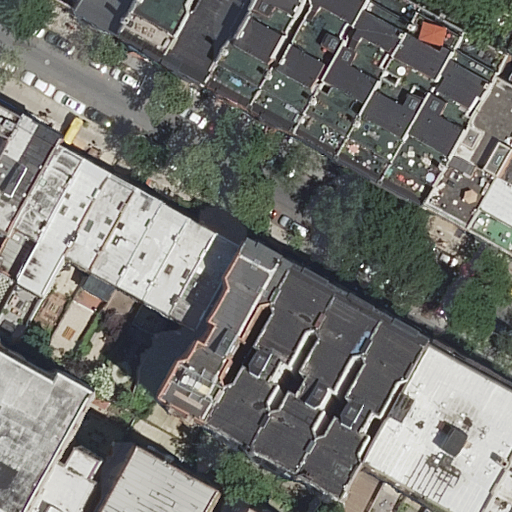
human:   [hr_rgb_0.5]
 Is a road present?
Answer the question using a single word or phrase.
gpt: yes

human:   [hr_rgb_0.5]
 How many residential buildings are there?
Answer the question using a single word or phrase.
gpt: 30

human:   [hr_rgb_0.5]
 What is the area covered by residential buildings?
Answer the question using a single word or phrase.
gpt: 6024m2

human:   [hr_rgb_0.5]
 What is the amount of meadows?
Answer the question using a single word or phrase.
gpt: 1

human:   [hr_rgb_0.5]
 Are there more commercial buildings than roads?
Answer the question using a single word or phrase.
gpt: no

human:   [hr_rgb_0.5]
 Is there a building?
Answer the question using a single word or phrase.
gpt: yes

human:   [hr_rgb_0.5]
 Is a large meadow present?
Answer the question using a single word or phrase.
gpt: no

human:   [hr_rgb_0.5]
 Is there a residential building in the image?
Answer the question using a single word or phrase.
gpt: yes

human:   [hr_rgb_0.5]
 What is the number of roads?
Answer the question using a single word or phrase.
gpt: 1

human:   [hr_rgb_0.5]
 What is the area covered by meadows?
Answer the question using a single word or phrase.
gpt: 437m2

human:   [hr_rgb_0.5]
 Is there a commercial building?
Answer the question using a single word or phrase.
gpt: no

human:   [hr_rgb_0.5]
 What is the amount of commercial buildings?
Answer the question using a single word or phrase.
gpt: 0

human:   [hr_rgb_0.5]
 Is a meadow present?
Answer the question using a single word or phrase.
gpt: yes

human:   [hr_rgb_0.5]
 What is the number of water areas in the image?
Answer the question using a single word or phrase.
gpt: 0

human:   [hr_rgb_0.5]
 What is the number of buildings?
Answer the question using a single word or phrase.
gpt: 30

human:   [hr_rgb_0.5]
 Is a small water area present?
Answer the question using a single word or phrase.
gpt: no

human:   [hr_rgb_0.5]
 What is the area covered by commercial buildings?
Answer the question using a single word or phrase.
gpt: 0m2

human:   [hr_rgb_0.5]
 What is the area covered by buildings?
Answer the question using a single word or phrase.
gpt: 6024m2

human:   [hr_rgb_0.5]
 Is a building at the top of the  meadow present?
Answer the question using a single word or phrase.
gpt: yes

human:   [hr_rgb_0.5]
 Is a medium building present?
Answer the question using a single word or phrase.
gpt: yes

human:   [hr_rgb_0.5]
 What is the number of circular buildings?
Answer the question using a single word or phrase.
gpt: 0

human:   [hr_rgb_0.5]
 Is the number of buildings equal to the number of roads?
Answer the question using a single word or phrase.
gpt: no

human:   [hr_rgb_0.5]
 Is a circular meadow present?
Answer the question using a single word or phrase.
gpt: no

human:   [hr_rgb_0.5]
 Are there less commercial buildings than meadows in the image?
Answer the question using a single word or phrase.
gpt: yes

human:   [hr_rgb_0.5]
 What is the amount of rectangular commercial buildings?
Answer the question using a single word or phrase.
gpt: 0

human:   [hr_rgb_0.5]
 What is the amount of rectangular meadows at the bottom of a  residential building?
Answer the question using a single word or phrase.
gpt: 1

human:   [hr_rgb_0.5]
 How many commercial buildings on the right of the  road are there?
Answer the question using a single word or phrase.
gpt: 0

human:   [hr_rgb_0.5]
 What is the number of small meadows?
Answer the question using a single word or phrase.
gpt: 0

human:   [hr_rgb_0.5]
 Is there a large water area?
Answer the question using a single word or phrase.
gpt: no

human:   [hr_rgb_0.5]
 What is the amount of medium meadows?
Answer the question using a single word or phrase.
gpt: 1

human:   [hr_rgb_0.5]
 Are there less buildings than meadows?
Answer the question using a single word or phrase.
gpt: no

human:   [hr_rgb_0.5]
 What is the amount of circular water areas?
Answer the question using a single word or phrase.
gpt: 0

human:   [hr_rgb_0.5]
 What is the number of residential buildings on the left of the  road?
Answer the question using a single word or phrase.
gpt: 17

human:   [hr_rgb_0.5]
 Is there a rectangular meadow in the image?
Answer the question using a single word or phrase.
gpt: yes

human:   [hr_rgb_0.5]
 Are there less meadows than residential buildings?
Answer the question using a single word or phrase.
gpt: yes

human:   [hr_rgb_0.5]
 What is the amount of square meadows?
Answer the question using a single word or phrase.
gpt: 0

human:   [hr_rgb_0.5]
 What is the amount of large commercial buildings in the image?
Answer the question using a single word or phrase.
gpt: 0

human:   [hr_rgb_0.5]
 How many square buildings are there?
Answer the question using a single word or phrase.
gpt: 0

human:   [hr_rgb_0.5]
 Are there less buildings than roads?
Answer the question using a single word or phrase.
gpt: no

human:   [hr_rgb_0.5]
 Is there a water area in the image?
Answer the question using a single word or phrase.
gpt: no

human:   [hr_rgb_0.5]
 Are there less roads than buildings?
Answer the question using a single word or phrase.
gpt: yes

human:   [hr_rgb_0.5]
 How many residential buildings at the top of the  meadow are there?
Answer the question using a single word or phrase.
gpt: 23

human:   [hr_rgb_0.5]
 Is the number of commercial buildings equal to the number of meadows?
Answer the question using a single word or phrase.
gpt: no

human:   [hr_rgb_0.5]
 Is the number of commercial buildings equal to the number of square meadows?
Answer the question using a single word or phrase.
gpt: yes

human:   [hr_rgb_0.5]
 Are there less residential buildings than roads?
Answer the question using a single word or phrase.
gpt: no

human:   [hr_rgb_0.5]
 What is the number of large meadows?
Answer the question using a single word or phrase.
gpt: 0

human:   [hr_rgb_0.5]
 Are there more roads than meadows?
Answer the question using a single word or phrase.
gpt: no

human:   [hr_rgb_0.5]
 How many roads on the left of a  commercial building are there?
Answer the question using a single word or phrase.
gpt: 0

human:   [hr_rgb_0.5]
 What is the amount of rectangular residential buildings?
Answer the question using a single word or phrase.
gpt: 18

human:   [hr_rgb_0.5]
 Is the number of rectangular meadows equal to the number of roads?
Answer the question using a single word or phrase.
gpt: yes

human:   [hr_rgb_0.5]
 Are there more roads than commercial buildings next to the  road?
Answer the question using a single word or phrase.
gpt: yes

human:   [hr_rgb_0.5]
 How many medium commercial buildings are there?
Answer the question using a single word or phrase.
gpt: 0

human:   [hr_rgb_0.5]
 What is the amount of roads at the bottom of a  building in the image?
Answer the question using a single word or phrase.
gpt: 1

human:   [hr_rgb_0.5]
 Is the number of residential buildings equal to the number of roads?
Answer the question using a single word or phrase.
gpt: no

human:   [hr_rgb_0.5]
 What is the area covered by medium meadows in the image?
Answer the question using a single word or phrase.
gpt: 437m2

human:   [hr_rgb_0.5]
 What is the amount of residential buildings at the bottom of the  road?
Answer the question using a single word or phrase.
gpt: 12

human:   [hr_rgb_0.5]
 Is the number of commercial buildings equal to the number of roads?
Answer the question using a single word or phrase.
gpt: no

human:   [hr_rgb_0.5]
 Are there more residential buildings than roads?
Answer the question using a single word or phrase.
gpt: yes

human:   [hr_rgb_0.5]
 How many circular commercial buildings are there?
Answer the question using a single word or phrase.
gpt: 0

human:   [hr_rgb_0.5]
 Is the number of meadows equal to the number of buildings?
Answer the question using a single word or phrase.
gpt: no

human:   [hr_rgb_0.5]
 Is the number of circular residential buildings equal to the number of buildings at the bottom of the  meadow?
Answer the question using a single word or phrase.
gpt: no

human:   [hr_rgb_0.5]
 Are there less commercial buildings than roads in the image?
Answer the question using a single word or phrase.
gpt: yes

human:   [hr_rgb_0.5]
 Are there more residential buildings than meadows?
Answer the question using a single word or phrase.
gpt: yes

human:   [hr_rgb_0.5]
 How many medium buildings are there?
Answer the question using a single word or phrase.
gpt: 23